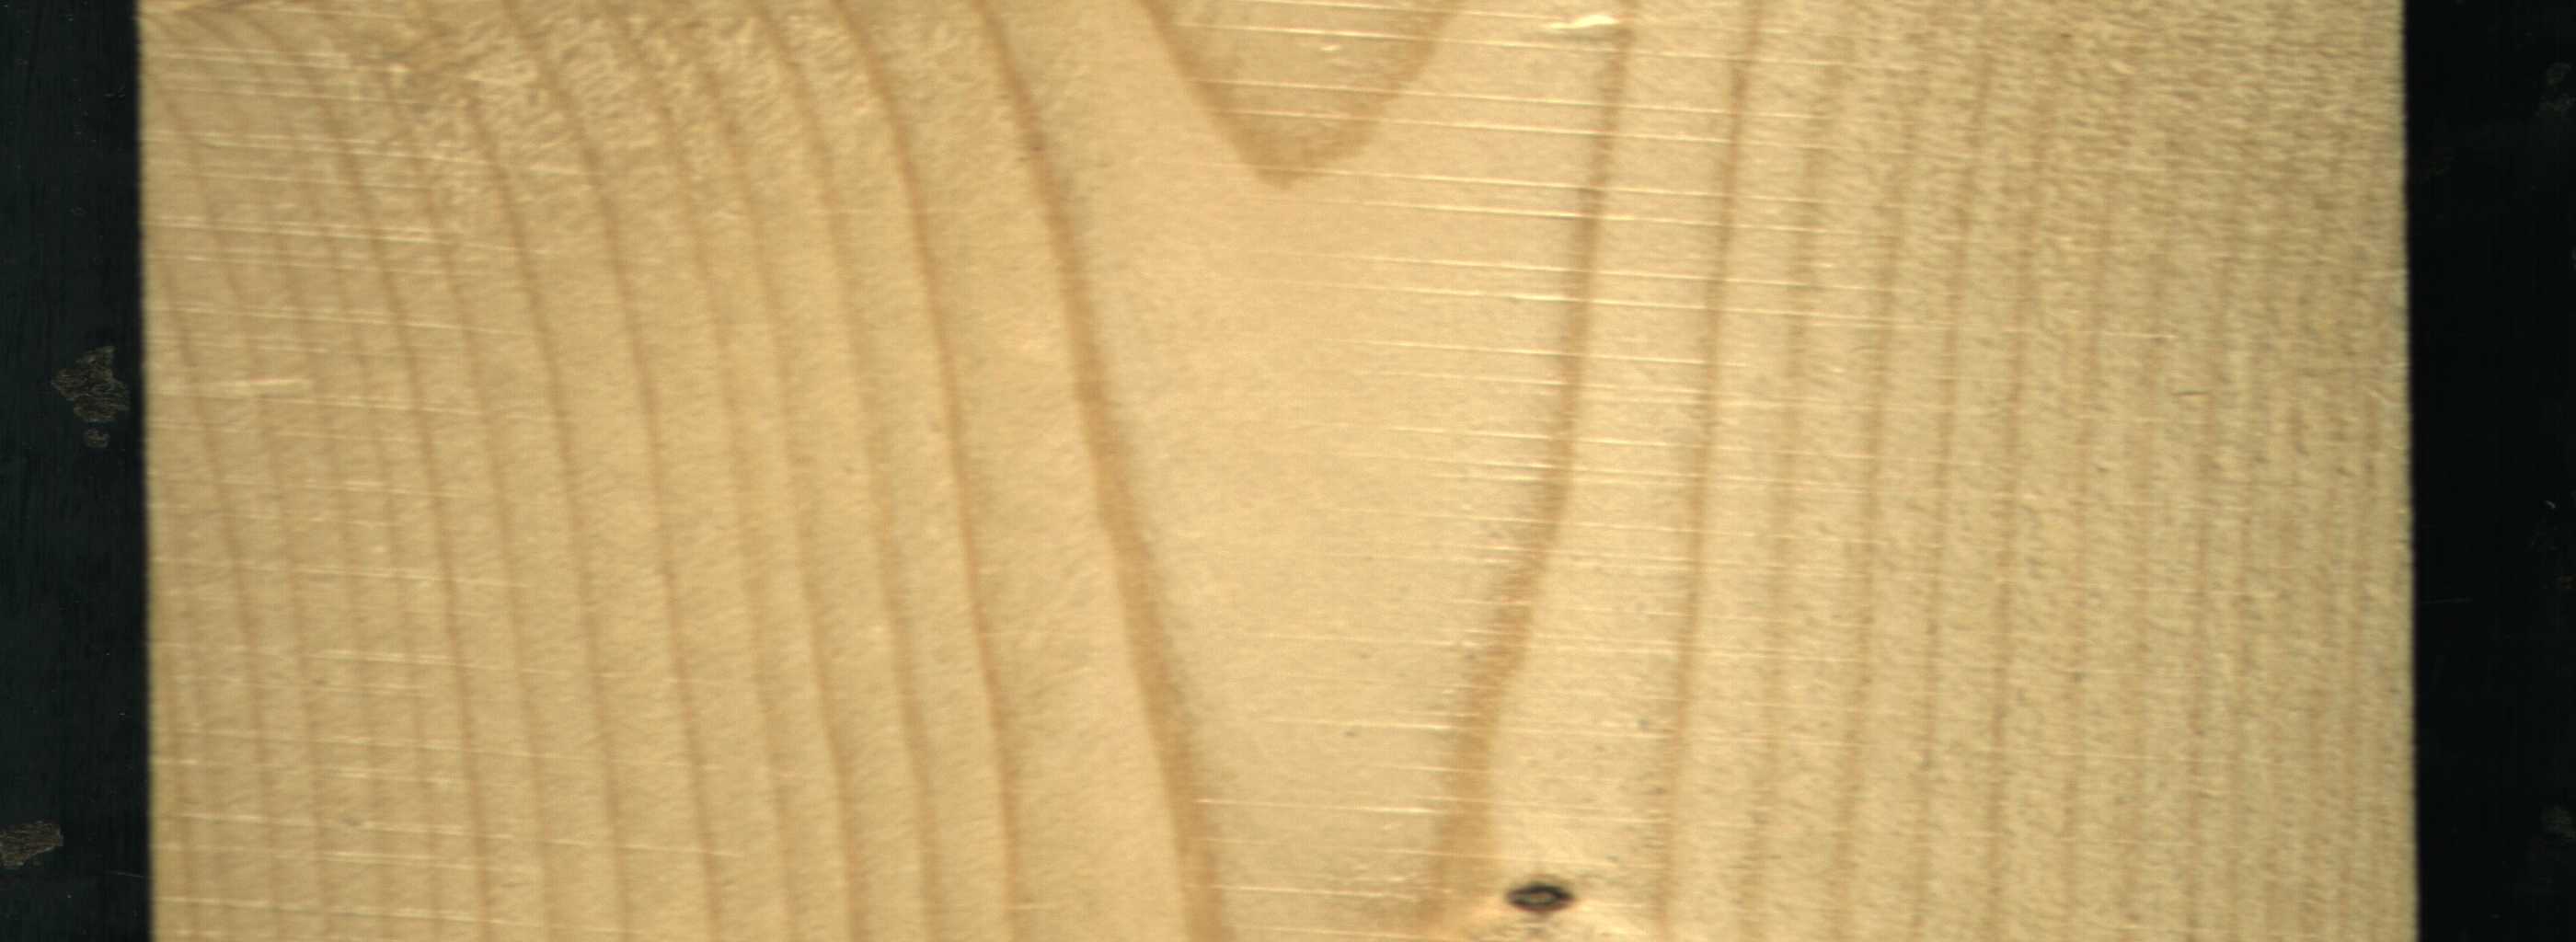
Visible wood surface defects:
Dead_Knot